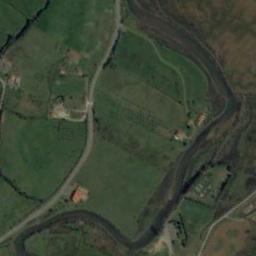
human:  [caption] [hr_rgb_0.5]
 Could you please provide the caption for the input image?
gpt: A river that twists out at three or four right and inner angles, With green fields on both sides .

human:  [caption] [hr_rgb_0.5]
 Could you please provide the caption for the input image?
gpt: The deep blue river goes through the farmland and some houses are next to the river .

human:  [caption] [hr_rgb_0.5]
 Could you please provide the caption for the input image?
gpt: The river goes through bare land and green farmland .

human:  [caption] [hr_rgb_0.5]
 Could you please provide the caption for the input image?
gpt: Many trees are around the river .

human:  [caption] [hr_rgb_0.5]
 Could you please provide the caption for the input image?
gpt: There are some green meadows near the river .